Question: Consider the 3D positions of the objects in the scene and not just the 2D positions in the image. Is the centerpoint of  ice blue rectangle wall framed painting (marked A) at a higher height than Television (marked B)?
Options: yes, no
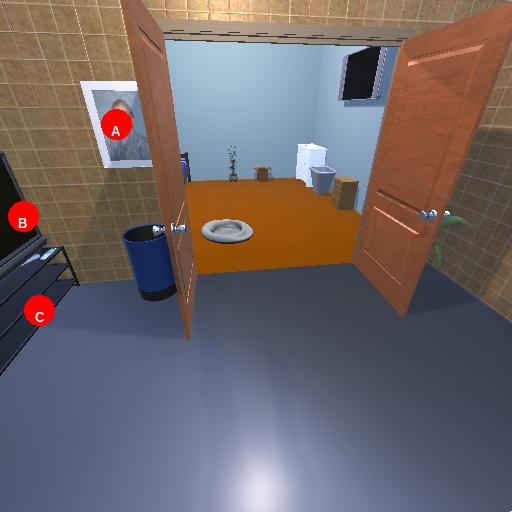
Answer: yes